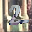
Label: 2